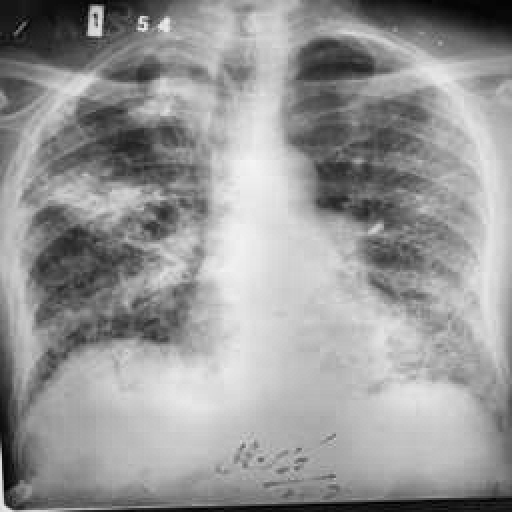
Finding: TUBERCULOSIS